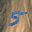
Label: 5